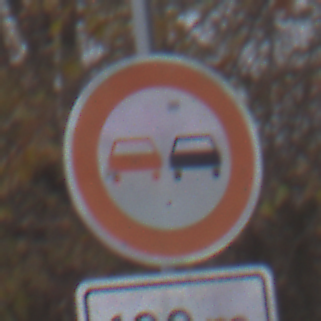
Verkehrszeichen: Ueberholverbot
Zusatzzeichen unten: Entfernungsangaben1
Umgebung: Outdoor, Nature
Tageszeit: MorningAfternoon
Wetter: Overcast
Licht: Natural
Jahreszeit: NotSpecified
Kontrast: LowContrast